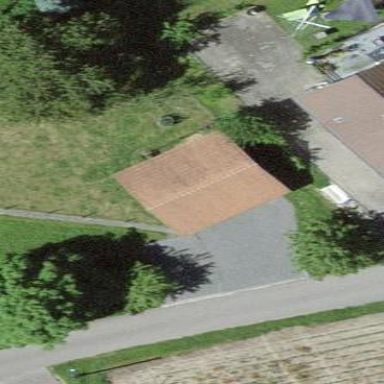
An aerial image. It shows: View of roof of building.